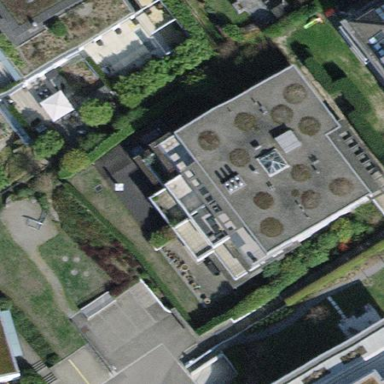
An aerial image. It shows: Balcony as part of building.